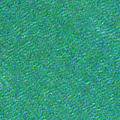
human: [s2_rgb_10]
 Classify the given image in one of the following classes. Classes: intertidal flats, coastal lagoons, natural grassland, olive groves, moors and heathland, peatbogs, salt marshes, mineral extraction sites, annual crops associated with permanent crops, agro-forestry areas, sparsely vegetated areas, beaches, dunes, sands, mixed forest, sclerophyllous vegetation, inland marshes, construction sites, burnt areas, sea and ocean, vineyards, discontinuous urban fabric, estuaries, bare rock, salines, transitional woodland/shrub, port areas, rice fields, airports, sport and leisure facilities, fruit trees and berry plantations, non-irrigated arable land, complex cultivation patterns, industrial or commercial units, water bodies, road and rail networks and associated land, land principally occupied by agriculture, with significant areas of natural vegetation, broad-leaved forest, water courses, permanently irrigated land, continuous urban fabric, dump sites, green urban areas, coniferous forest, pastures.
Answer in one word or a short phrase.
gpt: sea and ocean